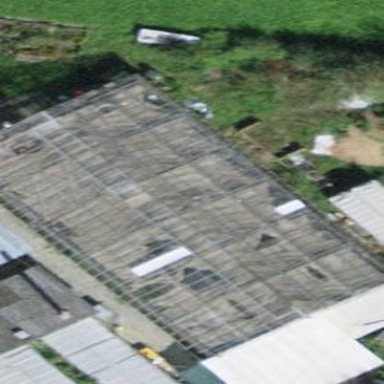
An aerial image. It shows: Greenhouse.